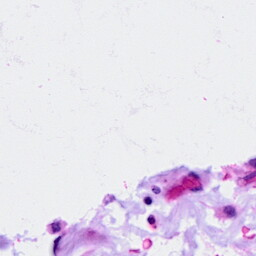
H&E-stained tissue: Ovarian